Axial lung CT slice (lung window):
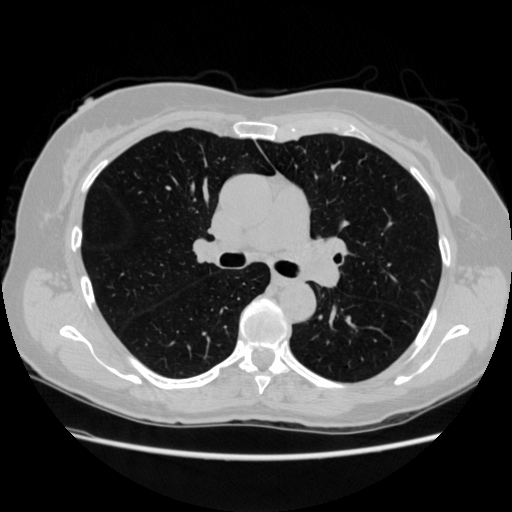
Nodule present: no